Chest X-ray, PA view. Patient: 61 years old, sex F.
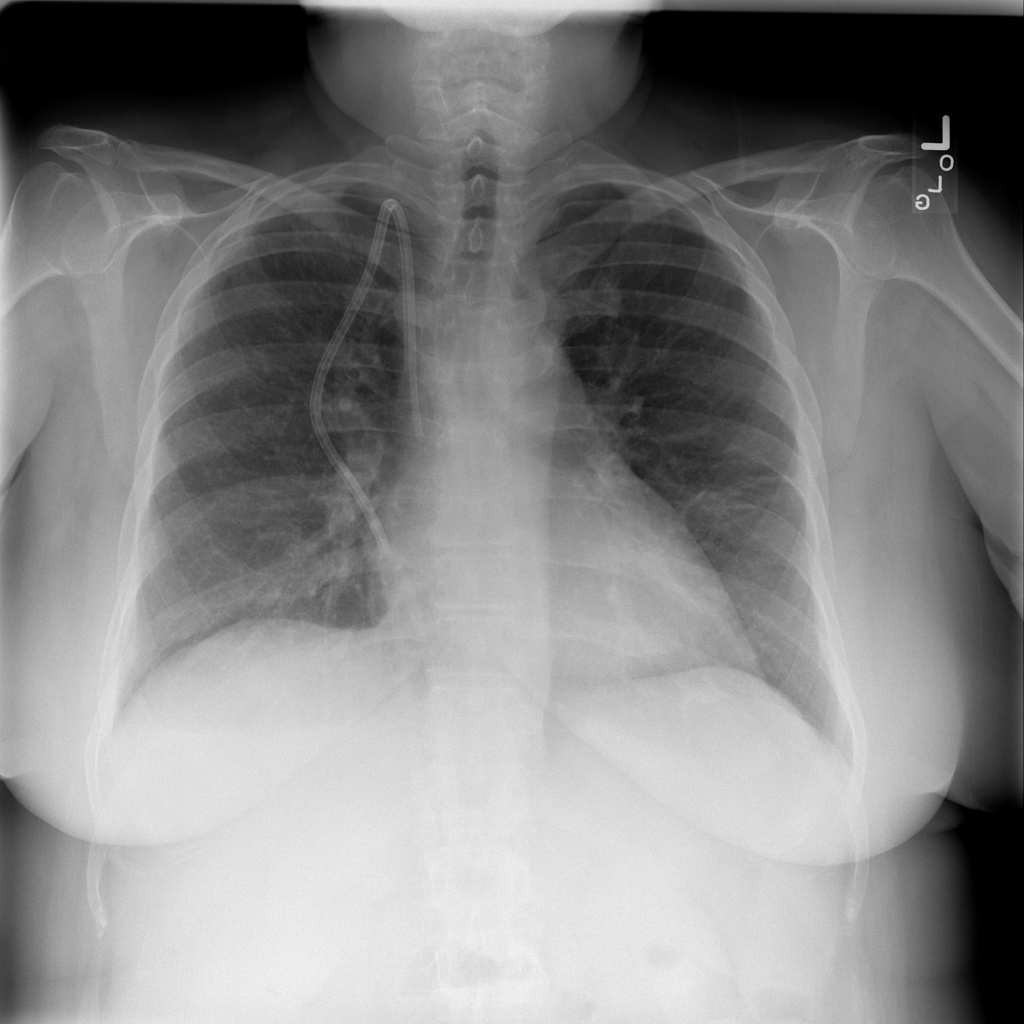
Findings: Atelectasis, Effusion